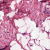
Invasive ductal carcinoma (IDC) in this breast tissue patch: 1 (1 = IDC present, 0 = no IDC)